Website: bh-photo
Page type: payment
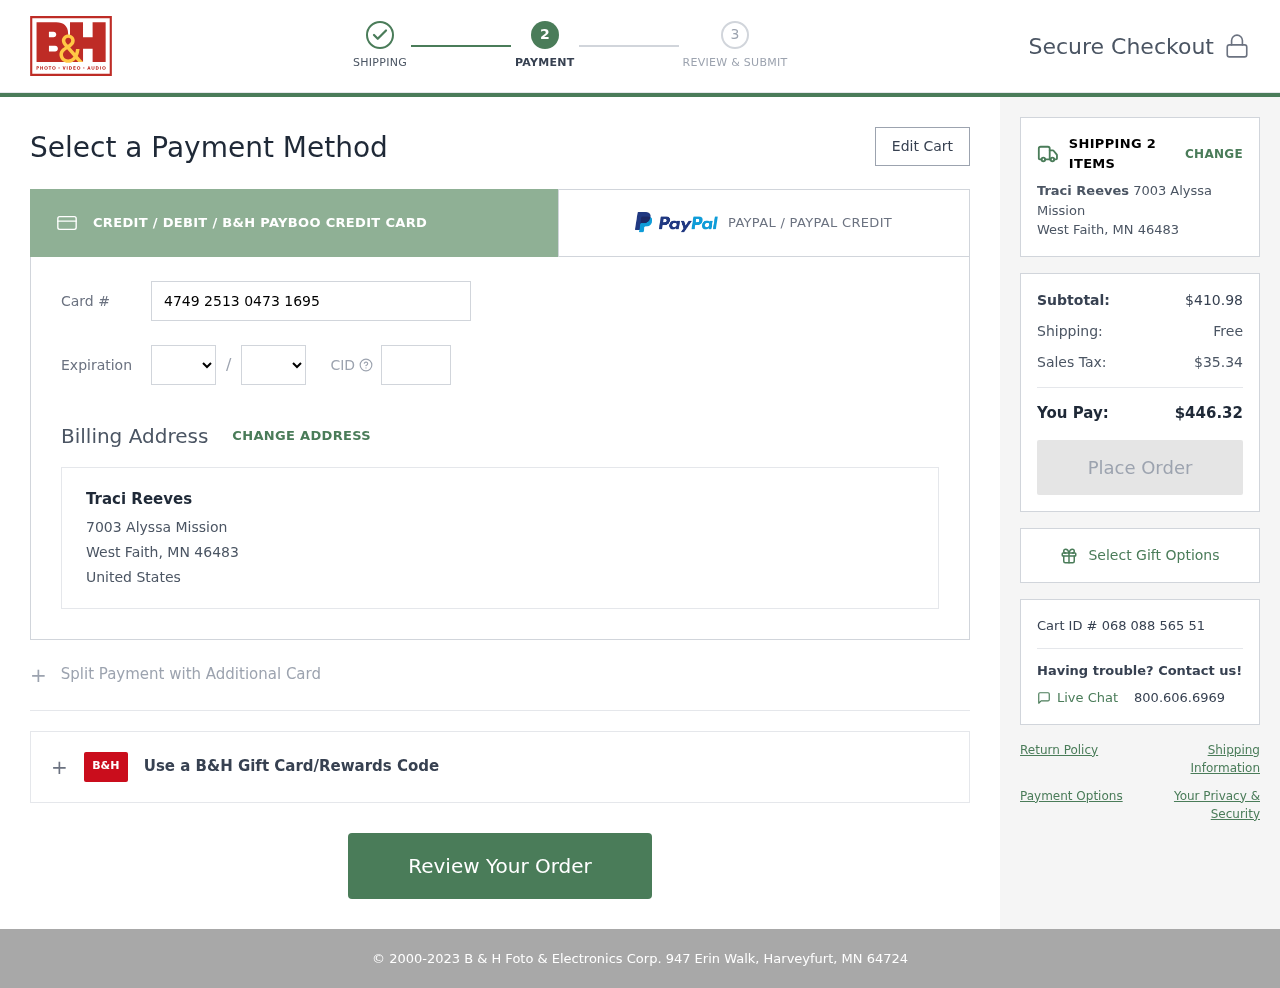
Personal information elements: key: PII_CARD_CVV
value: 481
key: PII_CARD_EXPIRY_MONTH
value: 02
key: PII_CARD_EXPIRY_YEAR
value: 26
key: PII_CARD_NUMBER
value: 4749 2513 0473 1695
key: PII_CITY_STATE_ZIP
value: West Faith, MN 46483
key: PII_COUNTRY
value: United States
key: PII_FULLNAME
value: Traci Reeves
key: PII_STREET
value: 7003 Alyssa Mission
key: PII_FULLNAME2
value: Traci Reeves
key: PII_STREET2
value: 7003 Alyssa Mission
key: PII_CITY_STATE_ZIP2
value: West Faith, MN 46483
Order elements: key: ORDER_NUM_ITEMS
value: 2
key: ORDER_SUBTOTAL
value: $410.98
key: ORDER_SHIPPING_COST
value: Free
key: ORDER_TAX
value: $35.34
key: ORDER_TOTAL
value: $446.32
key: ORDER_ID
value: Cart ID # 068 088 565 51